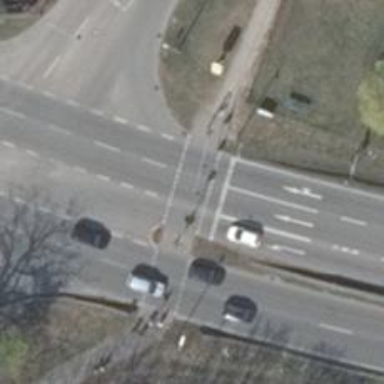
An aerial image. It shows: Road crossing with traffic signals and island.